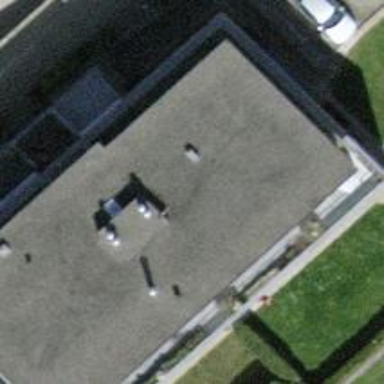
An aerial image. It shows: Building with apartments and flat roof.